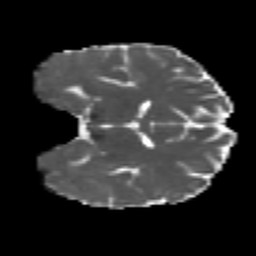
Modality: MD
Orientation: coronal
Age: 23
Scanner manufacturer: siemens
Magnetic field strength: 3 T
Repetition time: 4.52 s
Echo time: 0.084 s